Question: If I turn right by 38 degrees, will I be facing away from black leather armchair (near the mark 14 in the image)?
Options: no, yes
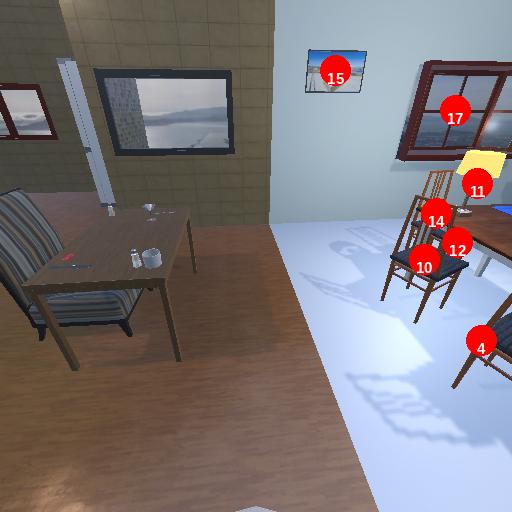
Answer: no